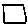
Label: square